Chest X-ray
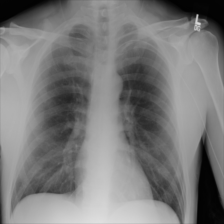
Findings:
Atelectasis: negative
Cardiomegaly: negative
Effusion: negative
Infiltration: negative
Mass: negative
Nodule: negative
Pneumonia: negative
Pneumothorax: negative
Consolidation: negative
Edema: negative
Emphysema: negative
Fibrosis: negative
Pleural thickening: negative
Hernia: negative